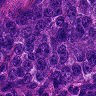
Metastatic tissue present: yes